Question: When I access the following url via browser it works fine returning JSON data,
<URL>
When jquery does an ajax 'get' it is failing with a '404 Not found error' with the following code even when the file 'get.php' truly exists on the server as mentioned above,
'''
$.ajax(
{
url: "http://azcvoices.com/topcompanies/wp-content/themes/topcompanies/get.php",
type: "GET",
data: {p: postId}
})
.done(function(post) {
})
.fail(function() { alert("error"); })
.always(function() { });
'''
You may see the 404 error below,

Currently the .htaccess has the following in it,
'''
RewriteEngine On
RewriteBase /
RewriteRule ^index\.php$ - [L]
# uploaded files
RewriteRule ^([_0-9a-zA-Z-]+/)?files/(.+) wp-includes/ms-files.php?file=$2 [L]
# add a trailing slash to /wp-admin
RewriteRule ^([_0-9a-zA-Z-]+/)?wp-admin$ $1wp-admin/ [R=301,L]
RewriteCond %{REQUEST_FILENAME} -f [OR]
RewriteCond %{REQUEST_FILENAME} -d
RewriteRule ^ - [L]
RewriteRule ^[_0-9a-zA-Z-]+/(wp-(content|admin|includes).*) $1 [L]
RewriteRule ^[_0-9a-zA-Z-]+/(.*\.php)$ $1 [L]
RewriteRule . index.php [L]
'''
Could this be causing the issue?
The same demo on the test server at,
<URL>
works fine, but the same code is failing at <URL>
What could be the issue? Any help is greatly appreciated!
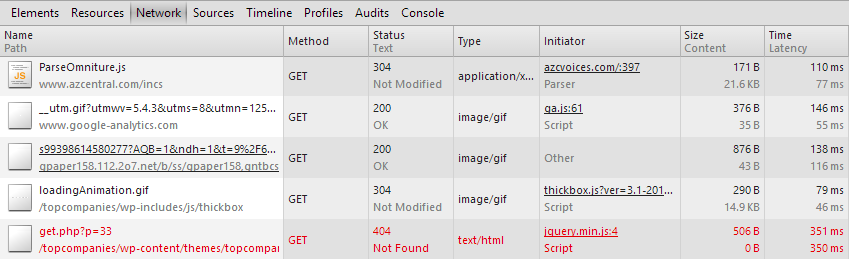
Answer: Are you making the request from the same domain as the page is hosted on? If not, you might be running into a problem with <URL>.
To fix this, you might be able to add 'Access-Control-Allow-Origin: *' as a header.